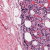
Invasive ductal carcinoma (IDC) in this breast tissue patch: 1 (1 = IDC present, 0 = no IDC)